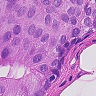
Metastatic tissue present: yes